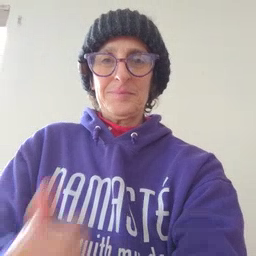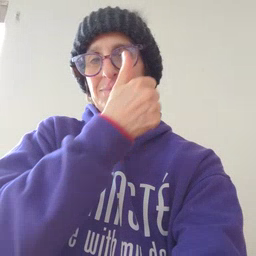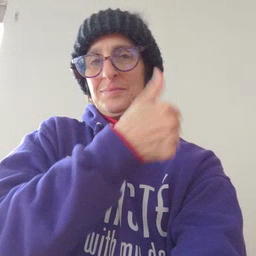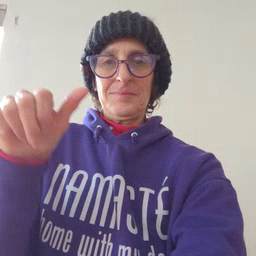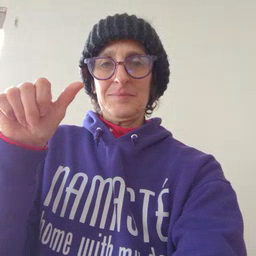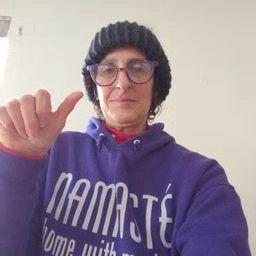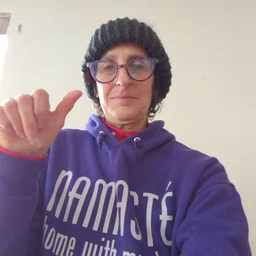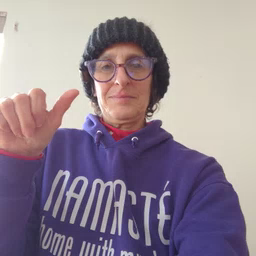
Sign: any